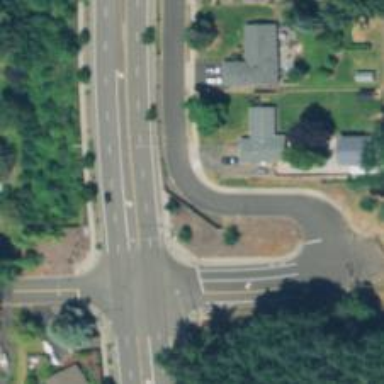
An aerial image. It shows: Residential road with sidewalk on the left side.